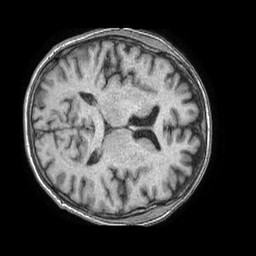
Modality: T1w
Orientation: axial
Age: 56
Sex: male
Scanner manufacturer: philips
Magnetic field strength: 1.5 T
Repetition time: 0.007655 s
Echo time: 0.003523 s